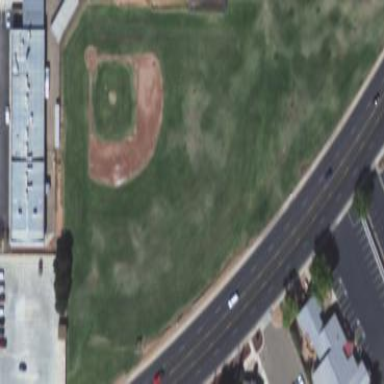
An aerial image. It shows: Baseball pitch for leisure land activities.